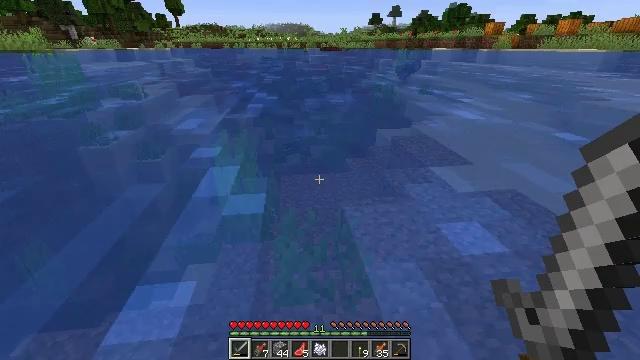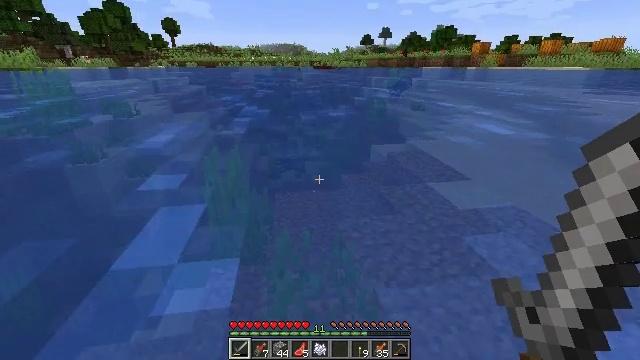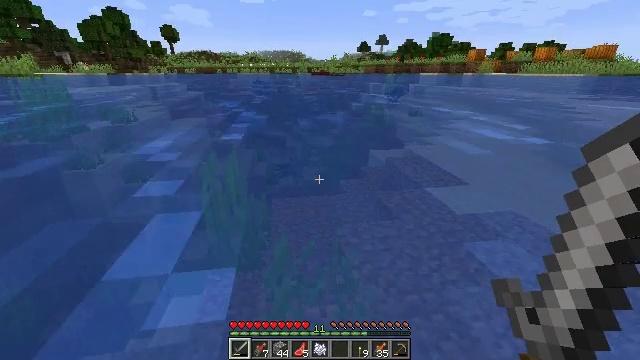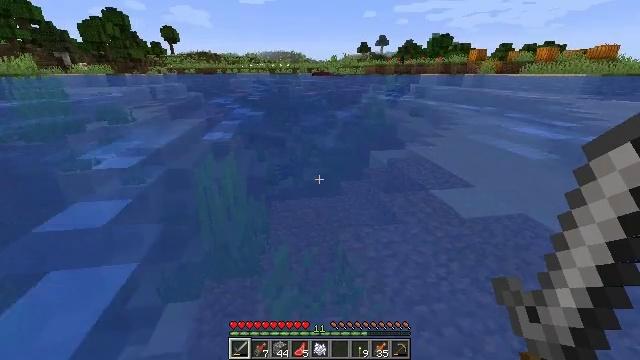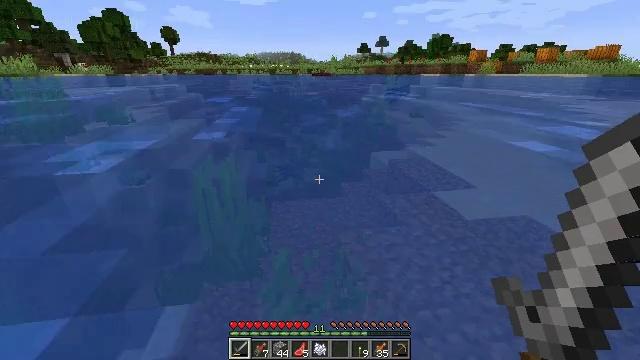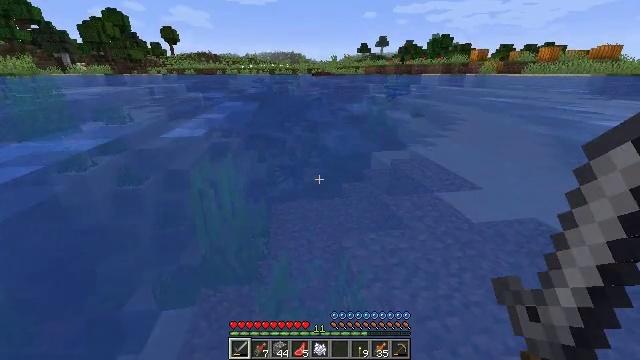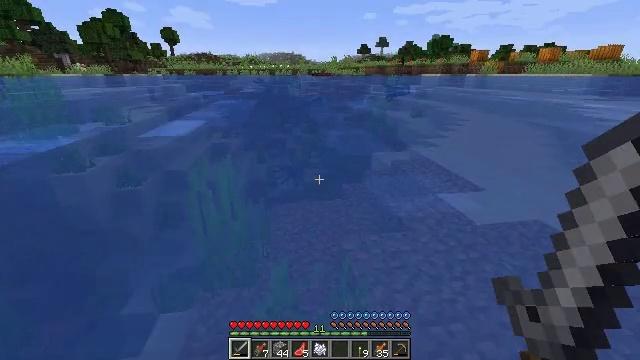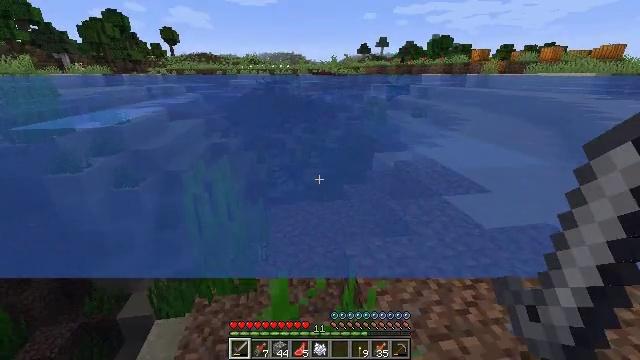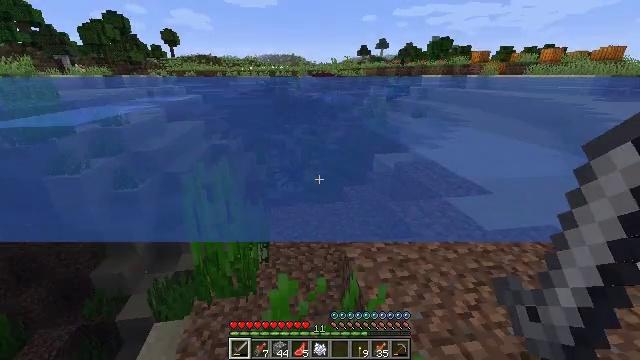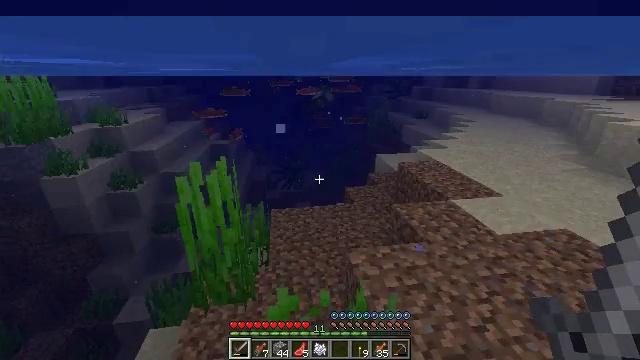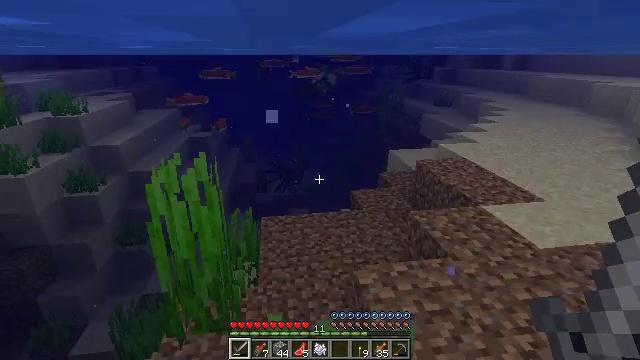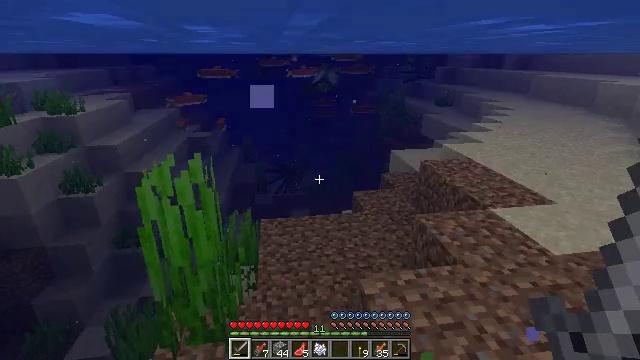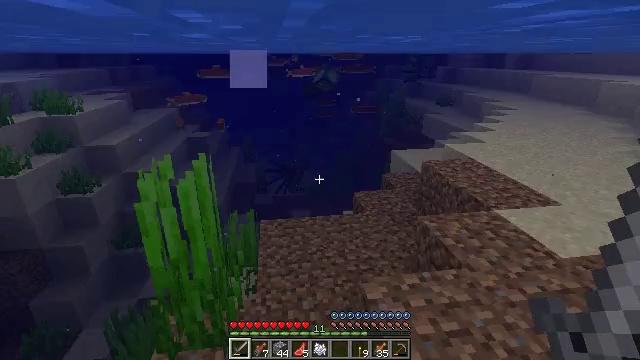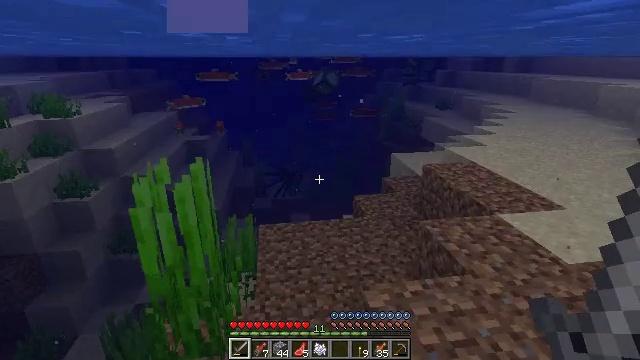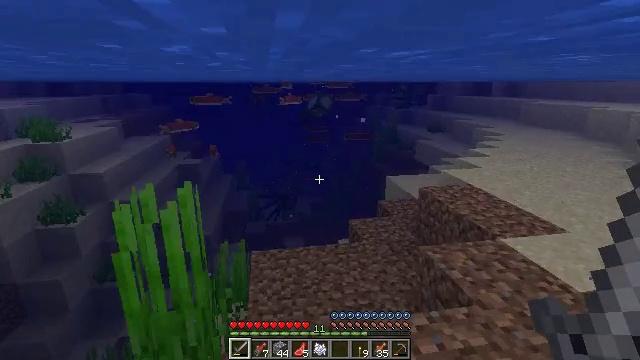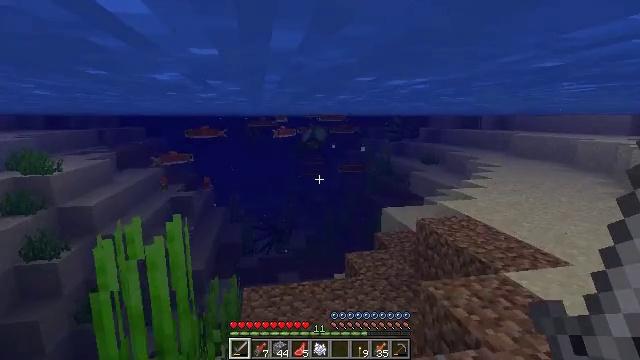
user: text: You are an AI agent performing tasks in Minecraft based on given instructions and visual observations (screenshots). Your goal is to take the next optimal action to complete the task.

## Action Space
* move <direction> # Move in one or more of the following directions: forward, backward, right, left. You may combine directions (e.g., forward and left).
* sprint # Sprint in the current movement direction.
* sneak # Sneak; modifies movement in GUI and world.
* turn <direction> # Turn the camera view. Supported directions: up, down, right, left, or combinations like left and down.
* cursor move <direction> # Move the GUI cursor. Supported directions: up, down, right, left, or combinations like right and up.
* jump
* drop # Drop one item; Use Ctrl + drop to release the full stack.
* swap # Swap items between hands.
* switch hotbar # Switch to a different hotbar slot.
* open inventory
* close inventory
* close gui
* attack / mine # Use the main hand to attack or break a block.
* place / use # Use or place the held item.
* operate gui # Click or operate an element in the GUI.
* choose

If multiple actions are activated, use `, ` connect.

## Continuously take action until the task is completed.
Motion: motion action
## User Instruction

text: Hunt a salmon.
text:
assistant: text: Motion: move forward, turn right and up
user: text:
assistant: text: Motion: move forward, turn up
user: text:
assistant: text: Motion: move forward
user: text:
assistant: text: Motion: move forward
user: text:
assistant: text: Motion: move forward
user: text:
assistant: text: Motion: move forward
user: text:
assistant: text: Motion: move forward
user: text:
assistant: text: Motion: move forward
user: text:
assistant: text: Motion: move forward
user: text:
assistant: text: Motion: move forward
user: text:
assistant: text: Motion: move forward
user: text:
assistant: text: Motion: move forward
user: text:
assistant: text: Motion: move forward
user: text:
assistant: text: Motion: move forward, turn right and up
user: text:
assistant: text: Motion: move forward, sprint, turn right and up
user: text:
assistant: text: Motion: move forward, sprint, turn up
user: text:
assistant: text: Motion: move forward, sprint
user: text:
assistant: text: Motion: move forward, sprint
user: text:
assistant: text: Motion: move forward, sprint
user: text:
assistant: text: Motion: move forward
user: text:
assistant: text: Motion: move forward
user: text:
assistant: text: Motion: move forward
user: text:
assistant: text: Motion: move forward
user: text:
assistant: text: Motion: move forward
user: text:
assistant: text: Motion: move forward, turn left and up
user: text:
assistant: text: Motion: move forward, turn left and up
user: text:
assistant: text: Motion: move forward, turn left and up
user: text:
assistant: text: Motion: move forward
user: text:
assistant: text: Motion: move forward
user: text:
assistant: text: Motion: move forward